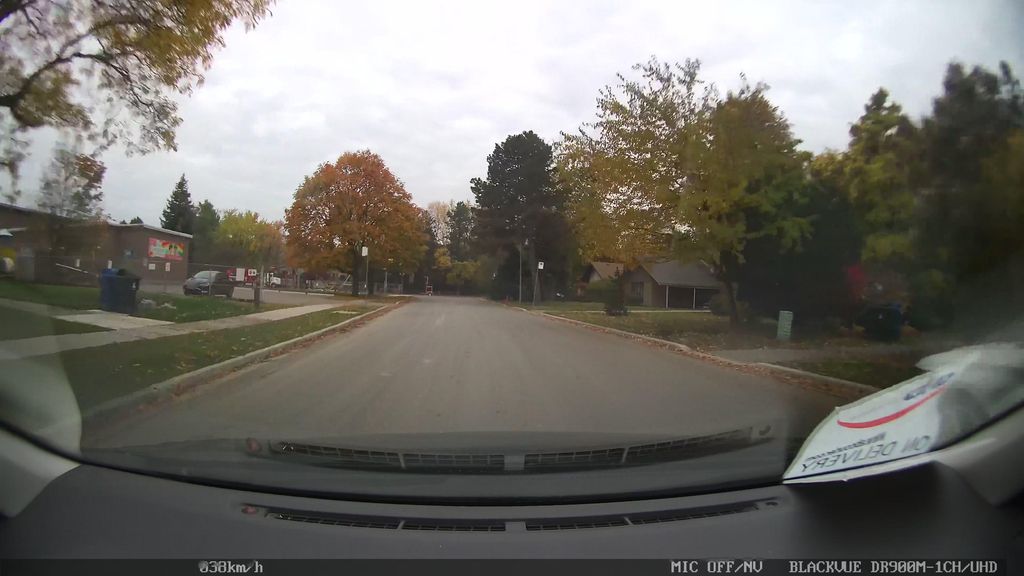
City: toronto